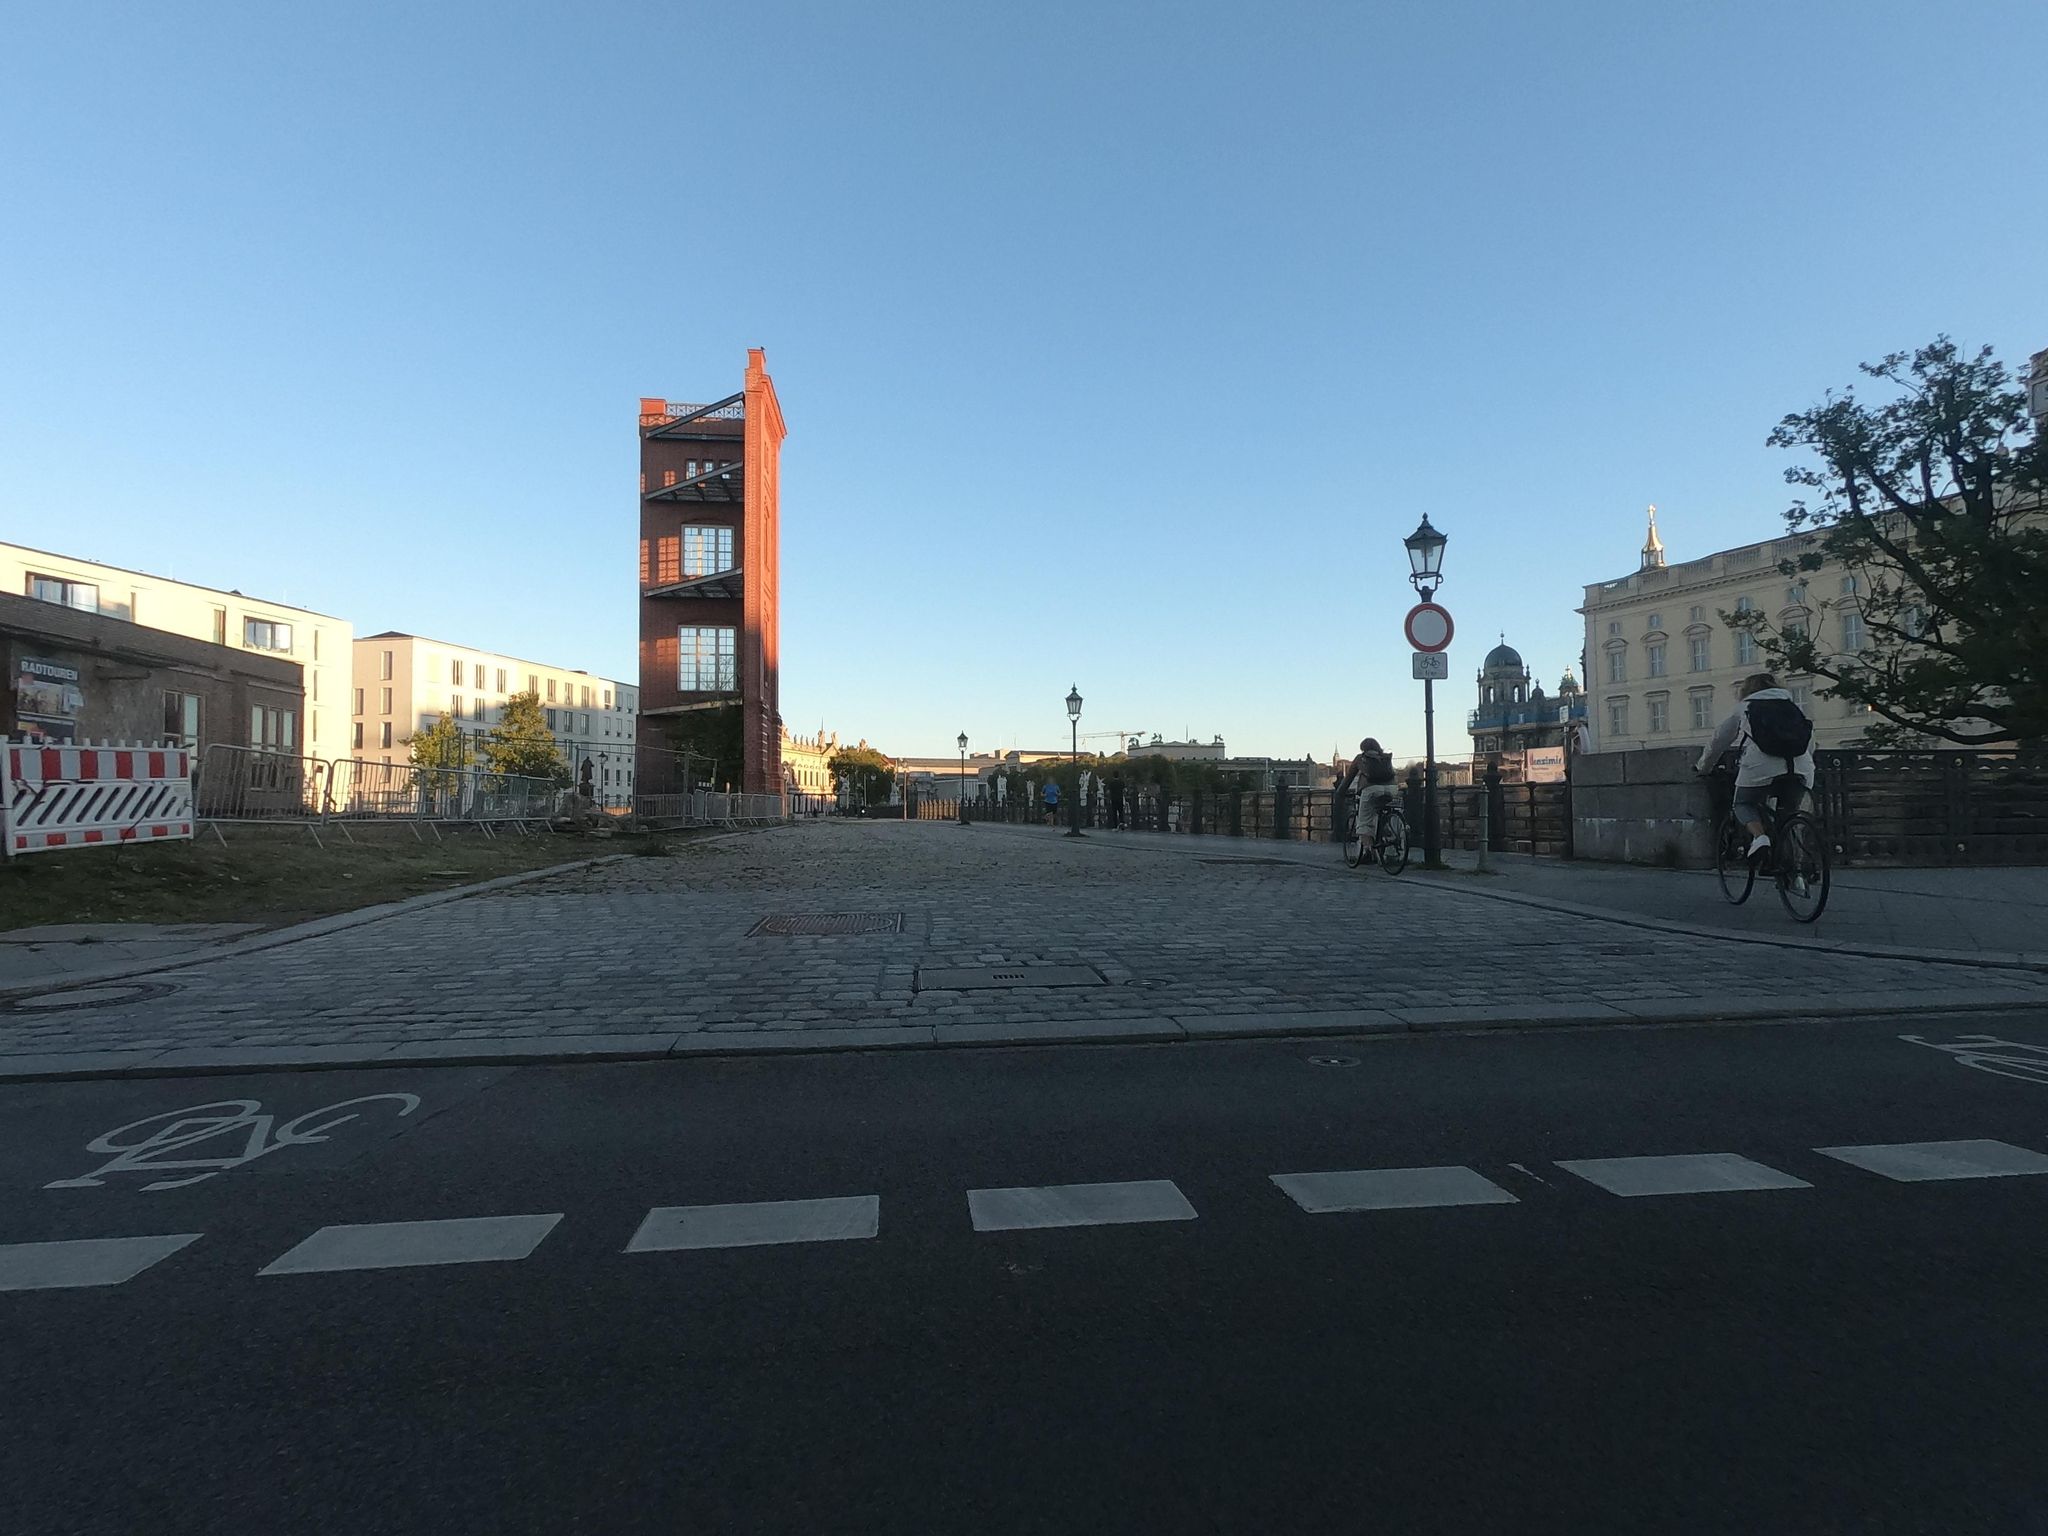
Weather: clear
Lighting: day
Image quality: good
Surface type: driving surface
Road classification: service
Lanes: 2
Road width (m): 4
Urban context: urban centre
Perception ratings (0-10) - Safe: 5.61, Lively: 5.69, Beautiful: 2.23, Boring: 4.33, Depressing: 3.88, Wealthy: 7.58